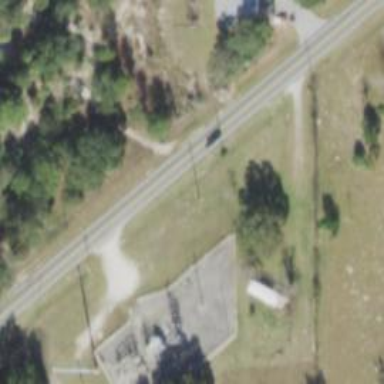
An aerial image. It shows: Outdoor distribution substation.